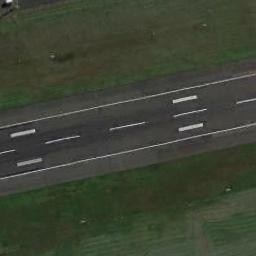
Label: runway